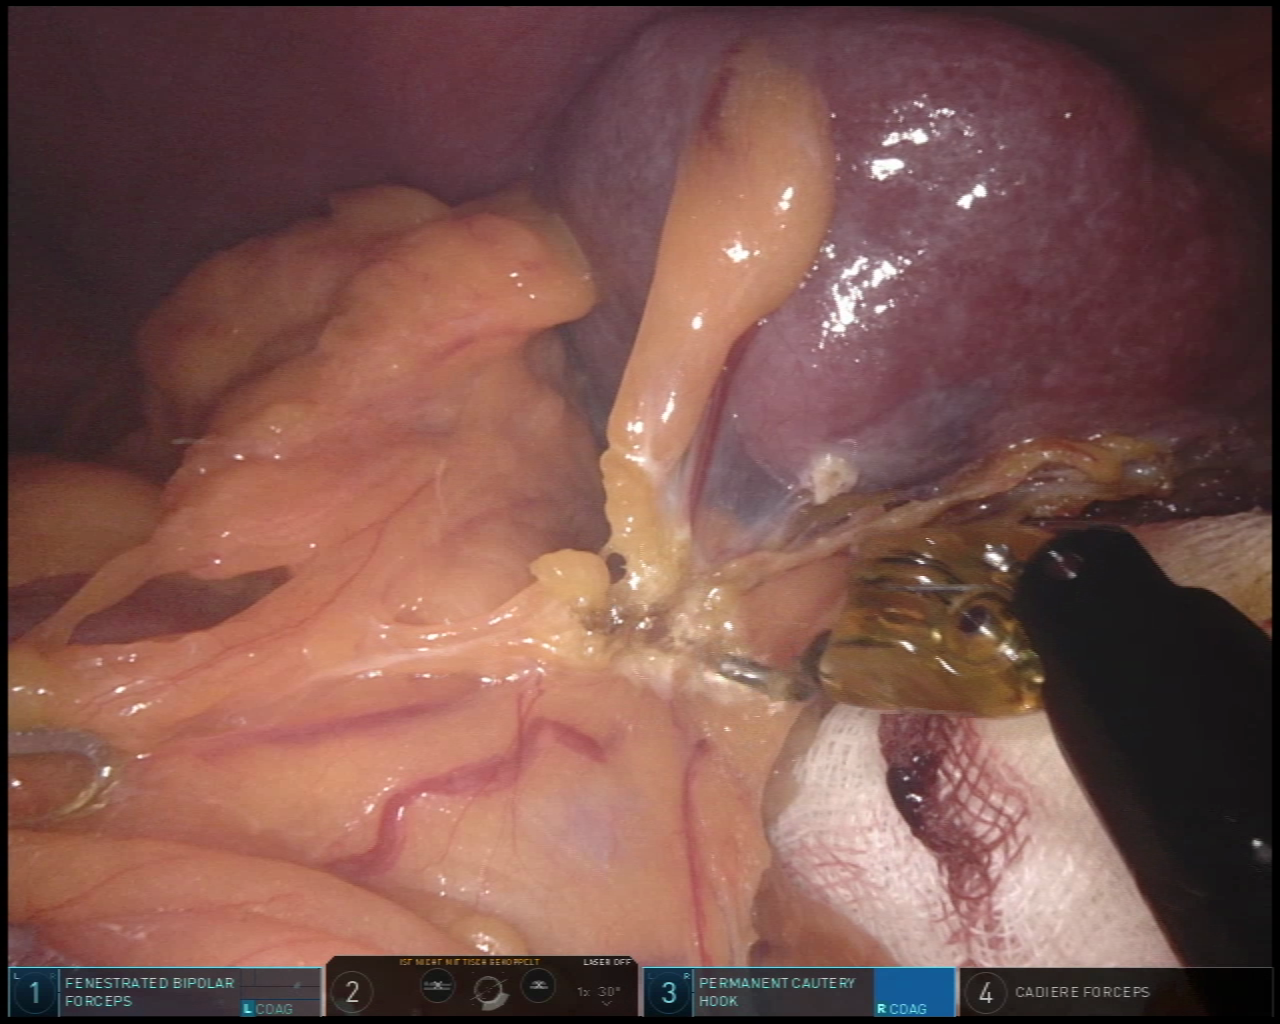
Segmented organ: spleen
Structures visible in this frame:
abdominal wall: yes
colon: no
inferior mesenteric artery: no
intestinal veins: no
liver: no
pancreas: no
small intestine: no
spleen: yes
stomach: no
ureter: no
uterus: no
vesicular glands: no